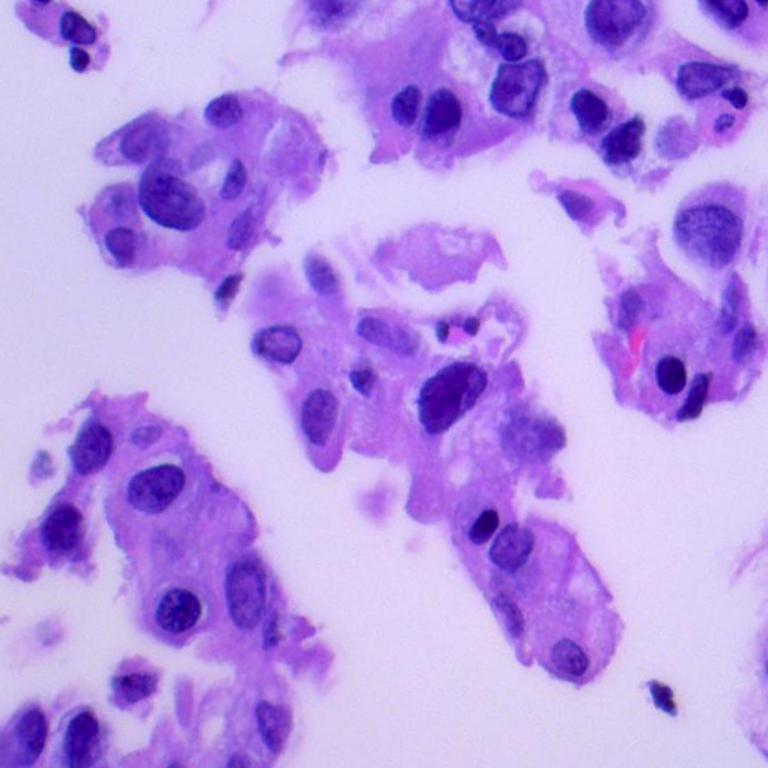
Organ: lung
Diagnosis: adenocarcinomas